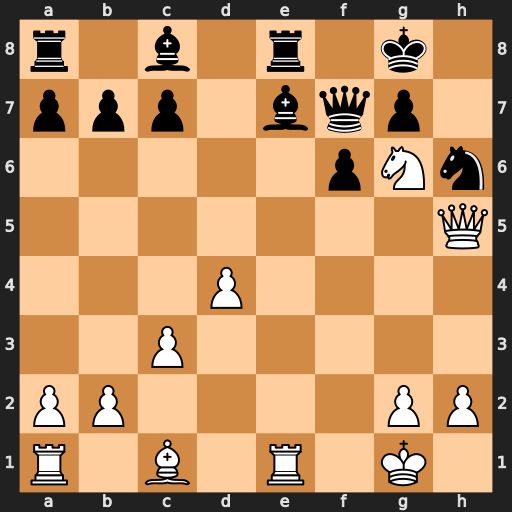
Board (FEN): r1b1r1k1/ppp1bqp1/5pNn/7Q/3P4/2P5/PP4PP/R1B1R1K1
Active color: w
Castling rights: -
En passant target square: -
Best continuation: Bxh6 gxh6 Qxh6 Qg7 Qxg7+